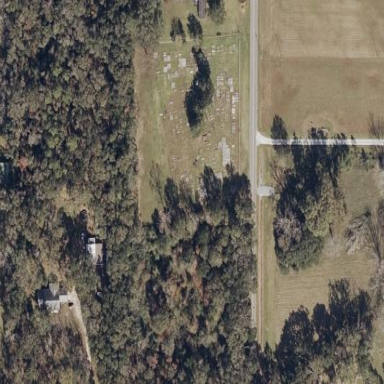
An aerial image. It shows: Cemetery.